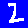
Digit: 2